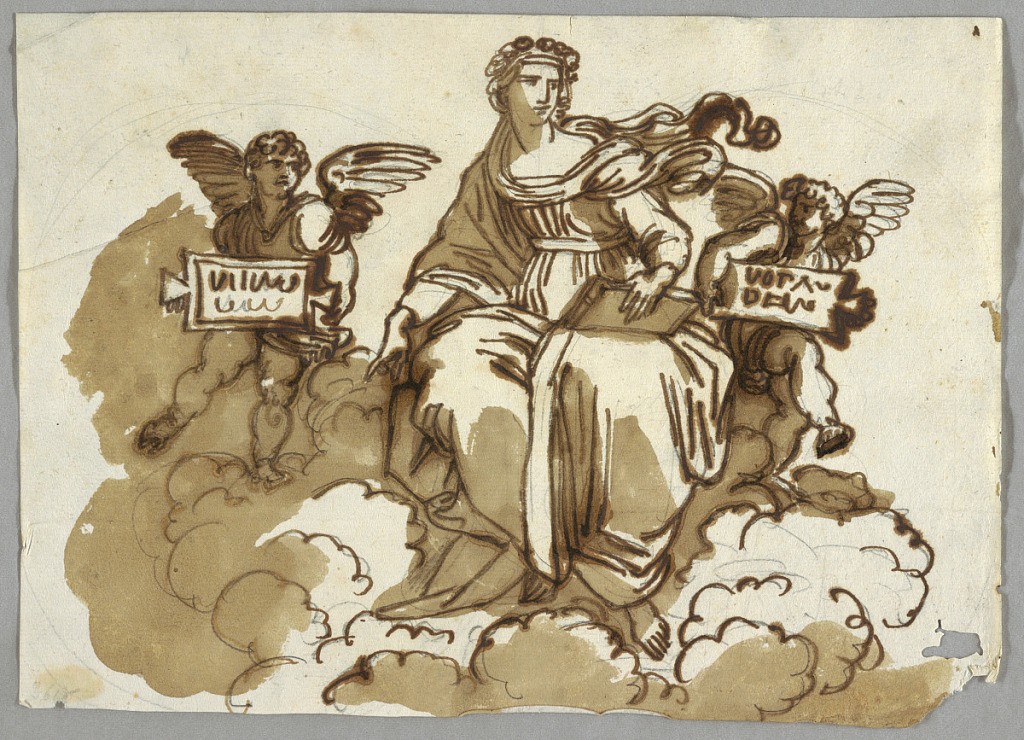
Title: Theology, after Raphael Sansio, Stanza della Segnatura, Vatican
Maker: Felice Giani, Italian, 1758–1823
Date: ca. 1820
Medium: Pen and dark brown ink, brush and sepia wash over traces of graphite on off white laid paper
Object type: Drawing
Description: Figure scribbling on tablets